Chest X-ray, AP view. Patient: 57 years old, sex F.
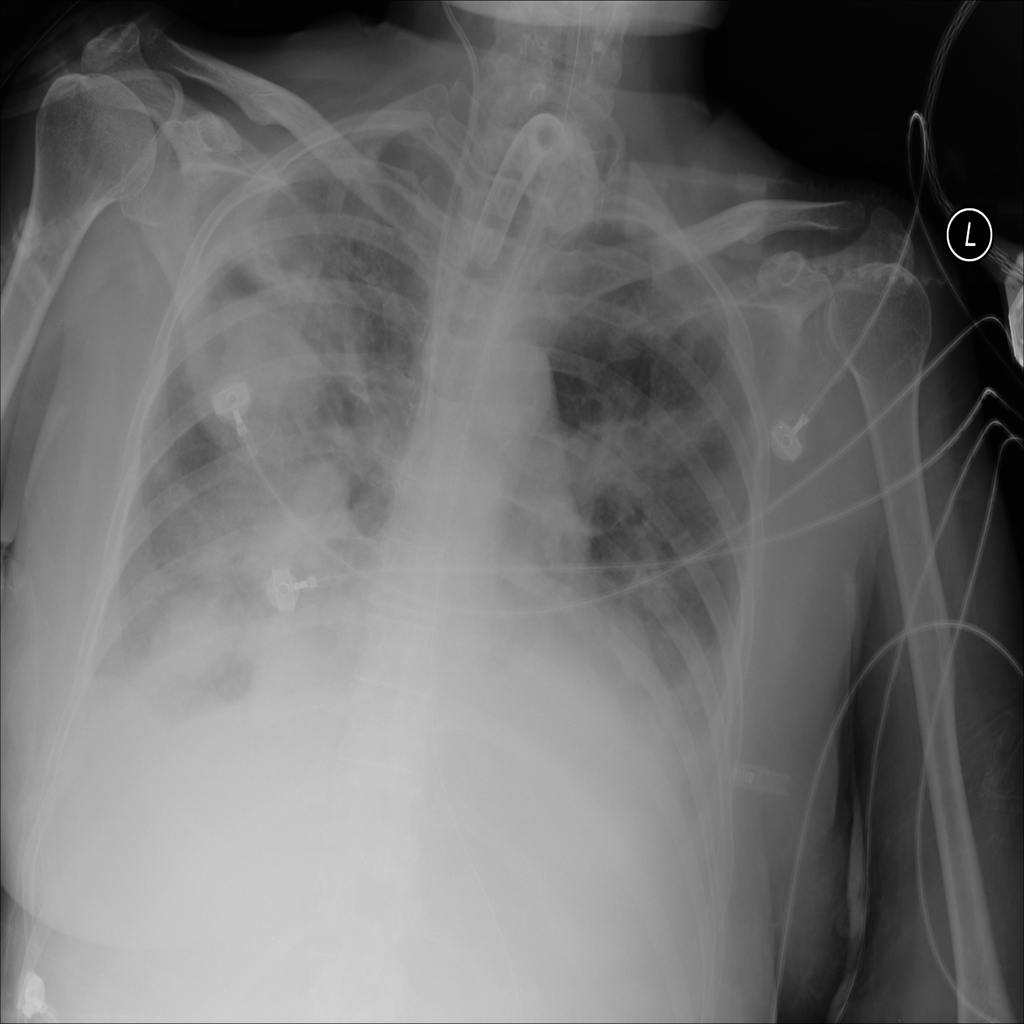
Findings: Effusion